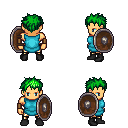
a pixel art fantasy rpg character, male body template, human, tanned skin, teal tunic, gold greaves, green bedhead hairstyle, leather bracers, black shoes, shield, four views (front, back, left, right), 2x2 character sprite sheet, small pixel art, hard edges, no anti-aliasing